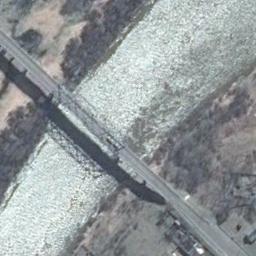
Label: bridge